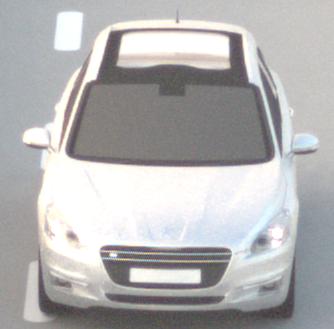
Make: Peugeot
Model: 508 SW 120 VTi
Detailed model: 508 (I) SW
Model produced from: 2011/03
Model produced until: 2014/05
Doors: 5
Color: white
Road condition: dry road
Daytime: sunrise or sunset
Contrast: medium contrast